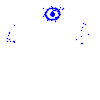
Particle: pion